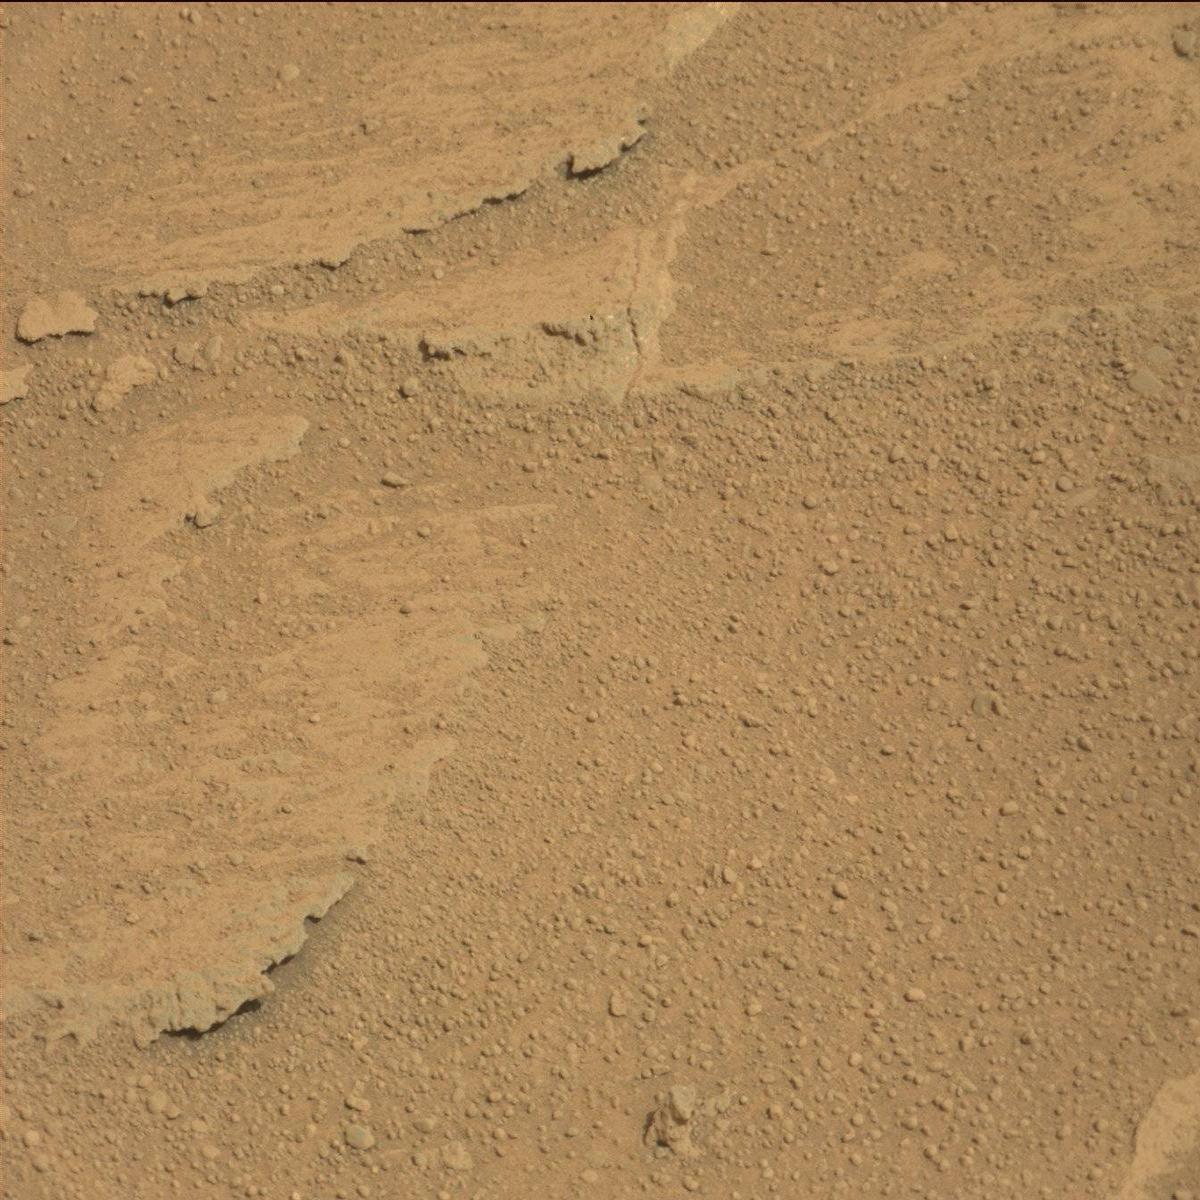
Terrain classes present: Bedrock, Sand / Soil